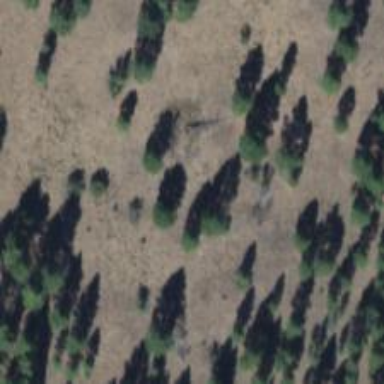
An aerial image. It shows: Area covered in scrub vegetation.